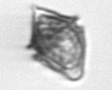
Label: Kryptoperidinium_triquetrum